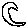
Label: moon